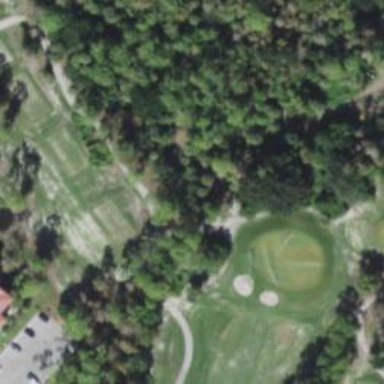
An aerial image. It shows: Path designated for golf carts.